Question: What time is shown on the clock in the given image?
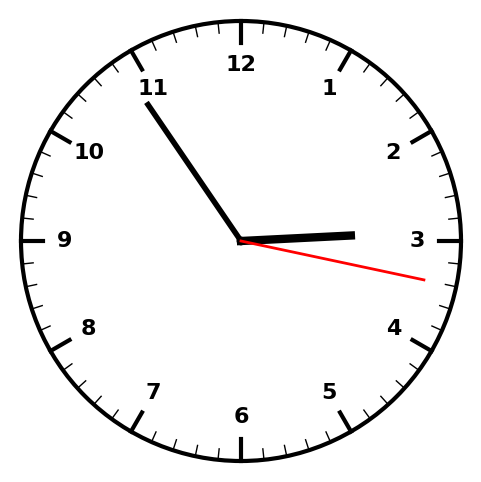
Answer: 02:54:17